Question: I want to add a icon at the left of title in toolbar, just like the action bar. For example:
'''
android:logo="@drawable/ic_search_black_24dp"
android:label="FirstPage"
'''
But when I do the same thing with action bar in toolbar, the icon isn't shown.
This is what I want:

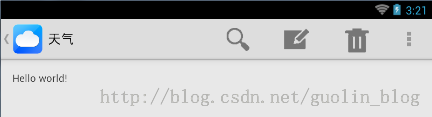
Answer: You can set it programmatically after you set your 'Toolbar' as support 'ActionBar':
'''
ActionBar actionBar = getSupportActionBar();
if(actionBar != null) {
actionBar.setDisplayShowHomeEnabled(true);
actionBar.setIcon(R.drawable.your_image);
}
'''